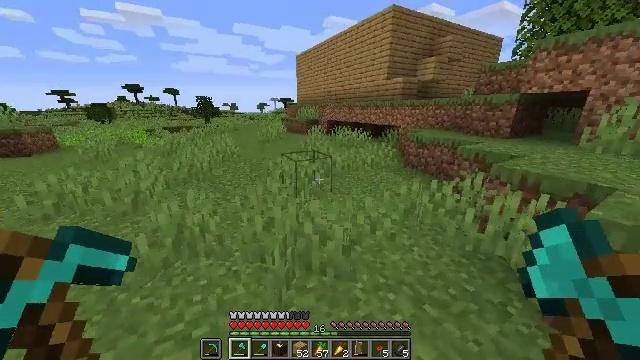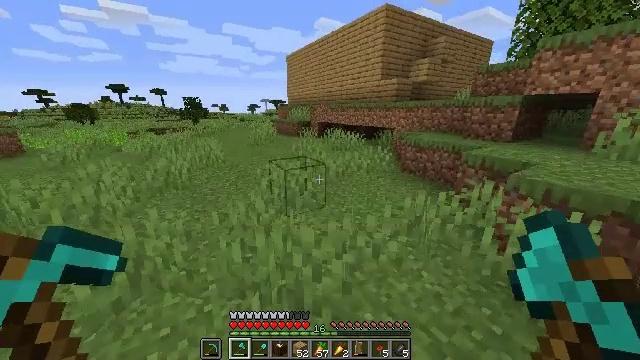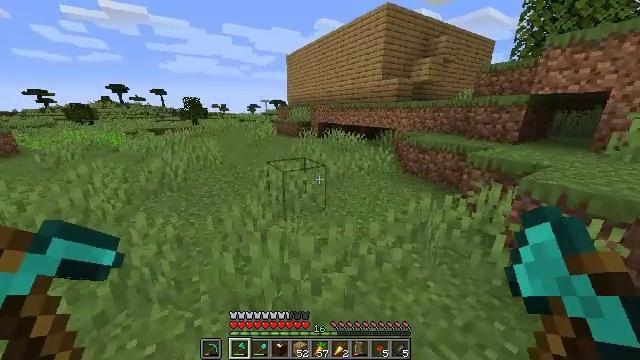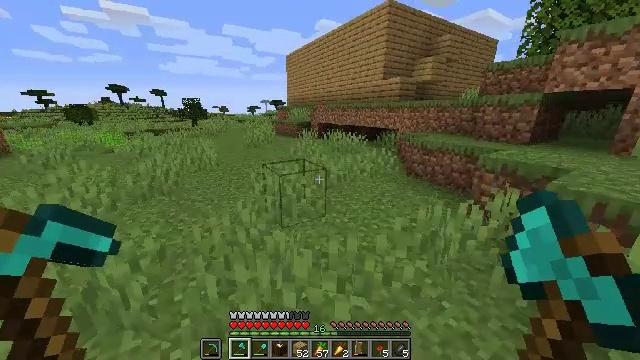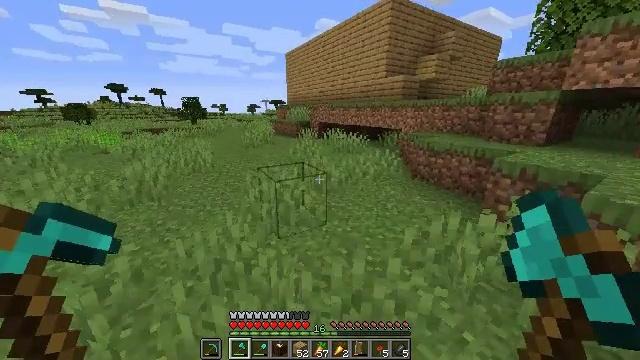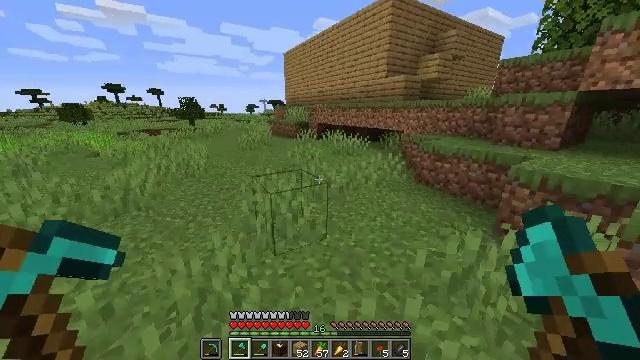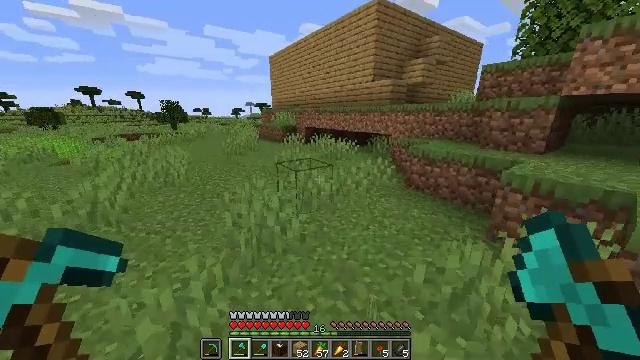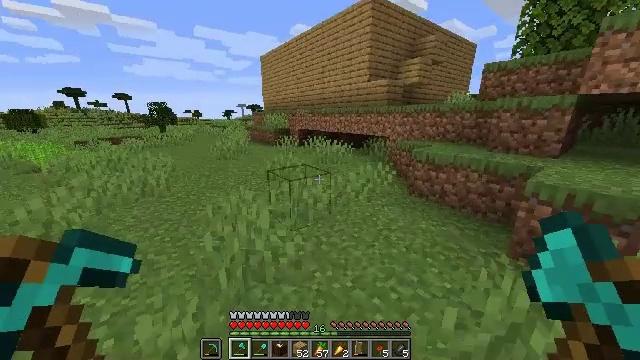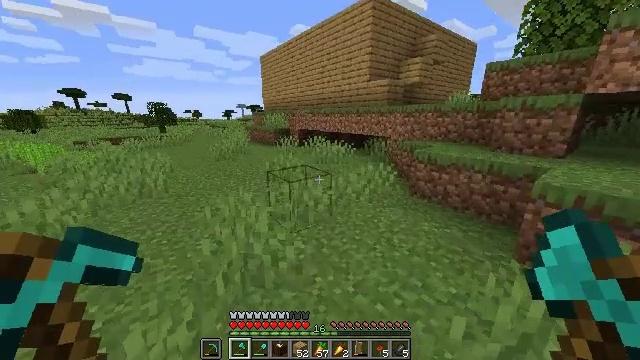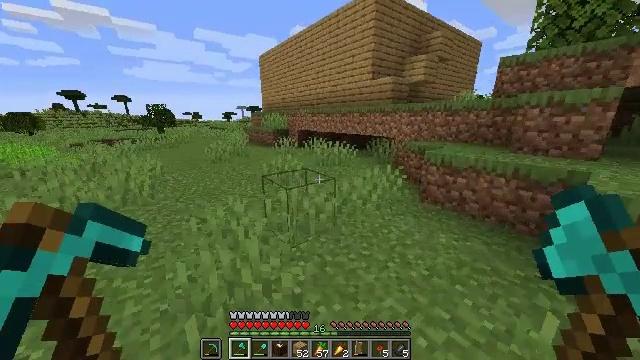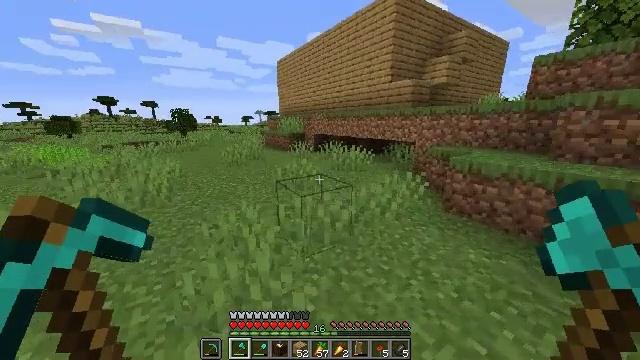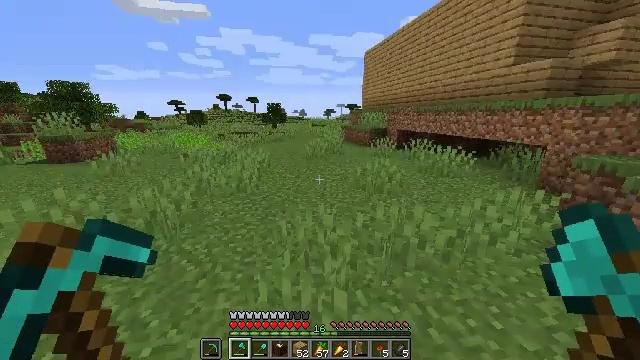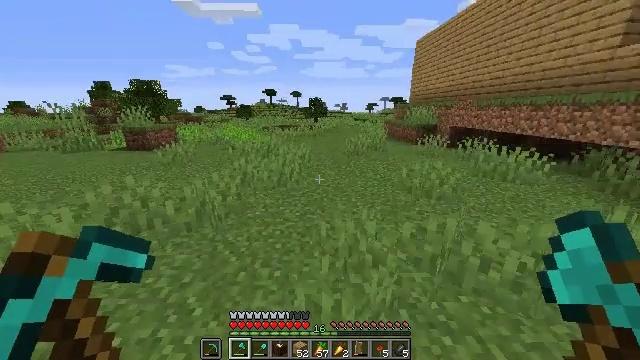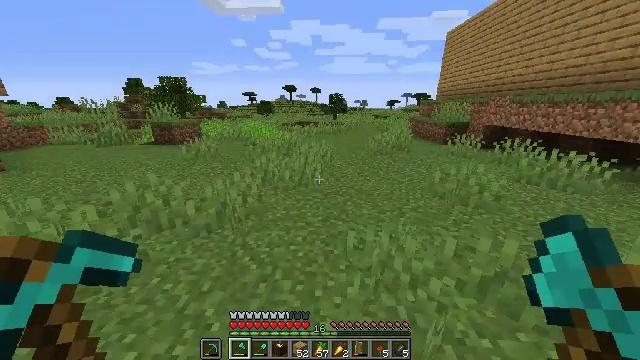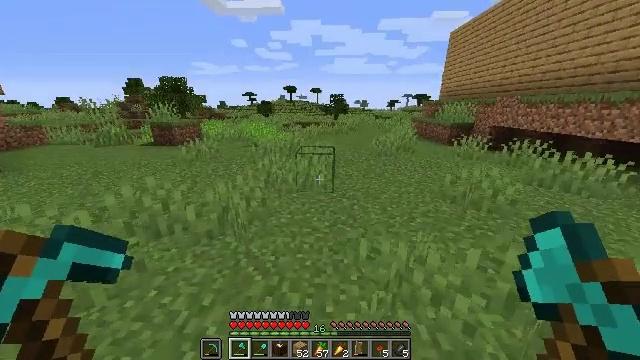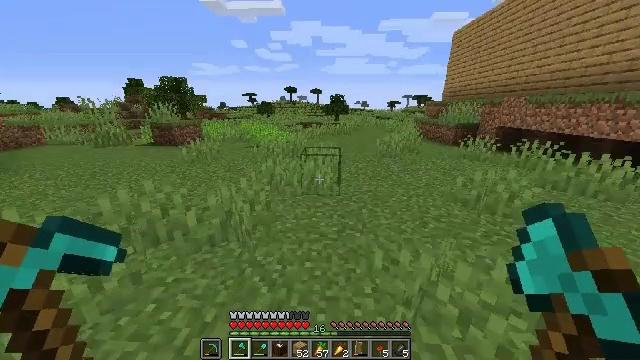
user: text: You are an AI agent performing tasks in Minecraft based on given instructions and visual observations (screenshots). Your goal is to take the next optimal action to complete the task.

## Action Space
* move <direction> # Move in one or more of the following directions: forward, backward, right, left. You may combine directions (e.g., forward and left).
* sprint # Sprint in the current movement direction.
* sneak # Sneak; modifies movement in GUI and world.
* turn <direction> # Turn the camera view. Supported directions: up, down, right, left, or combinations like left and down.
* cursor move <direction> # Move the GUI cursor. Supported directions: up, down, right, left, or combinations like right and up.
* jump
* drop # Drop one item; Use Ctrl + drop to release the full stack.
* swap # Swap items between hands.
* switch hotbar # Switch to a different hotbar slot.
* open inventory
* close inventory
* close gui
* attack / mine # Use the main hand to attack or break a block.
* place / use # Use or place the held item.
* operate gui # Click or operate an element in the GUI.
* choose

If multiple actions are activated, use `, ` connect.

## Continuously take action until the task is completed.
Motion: motion action
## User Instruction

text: Prepare the materials and craft a fletching table.
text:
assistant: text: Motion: move forward, sprint, turn right
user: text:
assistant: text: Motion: move forward, sprint
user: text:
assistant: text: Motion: move forward, sprint
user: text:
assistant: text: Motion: move forward, sprint
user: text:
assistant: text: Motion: move forward, sprint
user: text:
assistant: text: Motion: move forward, sprint, turn right
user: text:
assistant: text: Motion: move forward, sprint, turn right
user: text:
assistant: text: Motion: move forward, sprint
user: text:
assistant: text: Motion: move forward, sprint
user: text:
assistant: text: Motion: move forward and move left, sprint, turn left and up
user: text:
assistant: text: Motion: move forward and move left, sprint, turn left and down
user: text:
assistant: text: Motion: move forward and move left, sprint, turn left and down
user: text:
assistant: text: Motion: move forward and move left, sprint, turn left
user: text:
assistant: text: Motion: move forward and move left, sprint
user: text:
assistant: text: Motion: move forward, sprint
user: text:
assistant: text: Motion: move forward, sprint
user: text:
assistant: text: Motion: move forward, sprint
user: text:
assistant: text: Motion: move forward, sprint, turn right and up
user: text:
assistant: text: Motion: move forward, sprint, turn right and up
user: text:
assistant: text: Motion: move forward, sprint, turn right
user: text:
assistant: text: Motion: move forward, sprint, turn right
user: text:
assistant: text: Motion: move forward, sprint, turn right
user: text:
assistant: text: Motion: move forward, sprint
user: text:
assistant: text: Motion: move forward, sprint, turn right
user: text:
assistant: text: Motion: move forward, sprint, turn right
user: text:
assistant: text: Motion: move forward, sprint, turn right
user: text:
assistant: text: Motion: move forward, sprint, turn right
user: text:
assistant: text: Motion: move forward, sprint, turn right
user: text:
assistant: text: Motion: move forward, sprint, turn right
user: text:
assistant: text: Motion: move forward, sprint, turn right